Question: I can explain my question in one image.

In my unit test after some manipulations I want to check that '$scope.data' (first log message) is equal to original 'data' object (second log message). I use mocha + chai and
'''
expect(innerScope.data).to.deep.equal(data);
'''
It is used in directive, so angular adds $$hashKey's to each object and of course my expectation is wrong. How can I test it in other way?
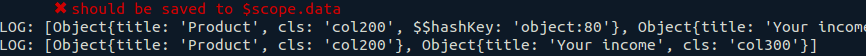
Answer: There's only 2 ways I can think of:
1: Delete the $$hashKey property from the innerScope.data objects before the comparison:
'''
innerScope.data.forEach(function (o) { delete o.$$hashKey });
expect(innerScope.data).to.deep.equal(data);
'''
2: Loop through the objects and test that each object in innerScope.data contains the corresponding object in the original data, this will ignore any extra properties on the innerScope.data objects:
'''
for (var i = 0; i < innerScope.data.length; i++) {
expect(innerScope.data[i]).to.contain(data[i]);
}
'''